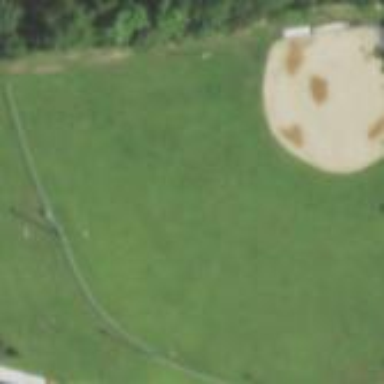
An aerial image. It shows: Baseball pitch for leisure land.